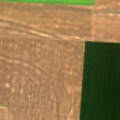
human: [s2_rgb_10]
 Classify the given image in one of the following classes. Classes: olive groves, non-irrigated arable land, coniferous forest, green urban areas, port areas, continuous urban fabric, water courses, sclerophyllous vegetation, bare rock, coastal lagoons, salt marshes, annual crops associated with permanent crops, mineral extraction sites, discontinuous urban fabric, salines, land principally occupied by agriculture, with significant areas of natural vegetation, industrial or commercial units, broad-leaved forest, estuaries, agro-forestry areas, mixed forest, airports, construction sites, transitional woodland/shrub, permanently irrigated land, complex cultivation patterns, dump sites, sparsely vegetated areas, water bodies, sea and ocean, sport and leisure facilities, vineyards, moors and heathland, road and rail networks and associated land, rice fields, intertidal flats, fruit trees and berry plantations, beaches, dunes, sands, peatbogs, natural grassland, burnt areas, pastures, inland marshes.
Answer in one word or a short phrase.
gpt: non-irrigated arable land